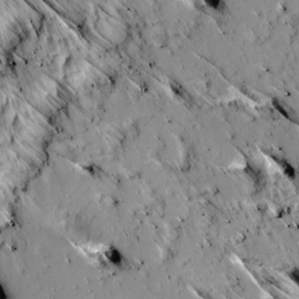
Label: non_frost